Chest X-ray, AP view. Patient: 52 years old, sex M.
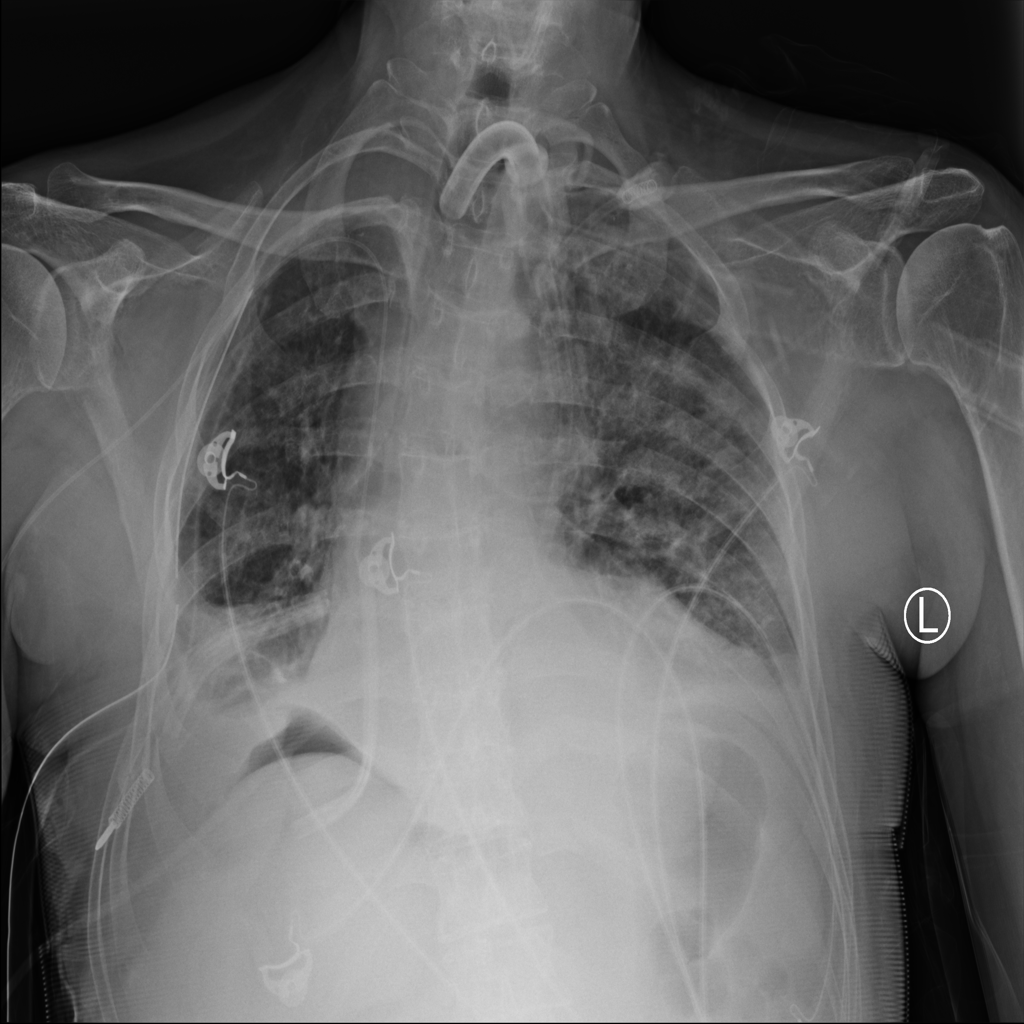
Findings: Infiltration, Pneumothorax